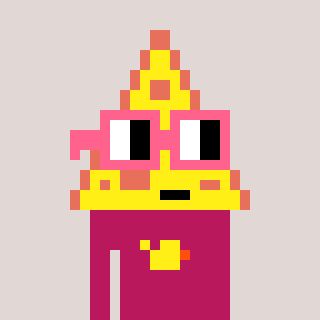
a pixel art character with square pink glasses, a pizza-shaped head and a darkpink-colored body on a warm background